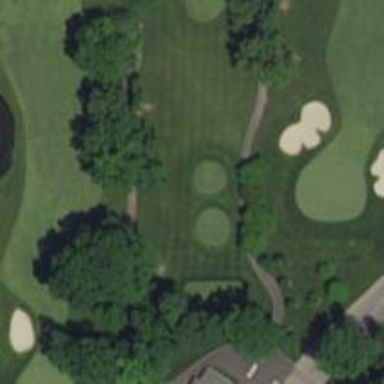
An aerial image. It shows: Path used for both walking and golf.